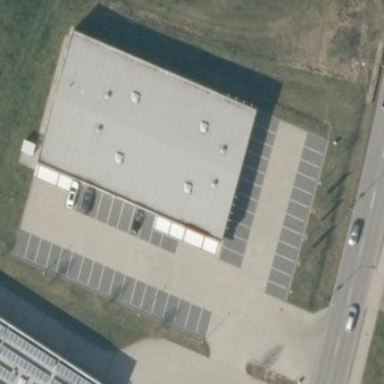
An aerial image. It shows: Parking area.